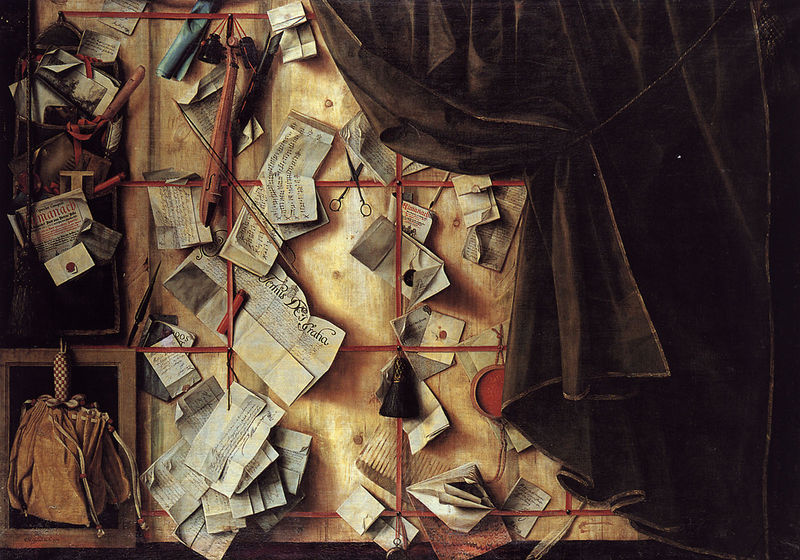
Titel: Trompe-l’oeil
Künstler: Cornelis Norbertus Gijsbrechts
Institution: Kopenhagen, Staatsmuseum für Kunst, als Leihgabe gegenwärtig in Kronburg Castle
Schlagwörter: dunkel, feder, gemälde, malerei, vorhang, realismus, schnur, kontrast, stillleben, papier, bogen, noten, kamm, musikinstrument, faden, kordel, schere, zettel, zeitung, stempel, beutel, tasche, viel, flöte, briefe, reise, mittelalter, bommel, rucksack, dunkl, notizen, artikel, ungeordnet, notizheft, kram, trompe l'oil, pochette, blückflöte, notizbrett, liegel